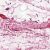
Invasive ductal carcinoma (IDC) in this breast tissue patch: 0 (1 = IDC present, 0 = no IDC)